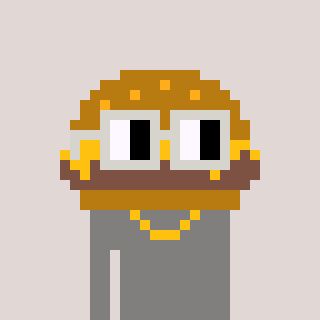
a pixel art character with square light gray glasses, a burger-shaped head and a bluegrey-colored body on a warm background